Question: I am trying hard to figure out to add color gridient label to my plot ( <URL>. Sorry for keep asking but this is maximum I could push me forward.
'''
#data 1:
lab1 <- 1:10
group <- rep(1:3, each = length (lab1))
label <- rep(lab1, 3)
avar <- rep(c(0, 1, 4, 5, 6, 8, 10, 11, 12, 13), 3)
myd <- data.frame (group, label, avar)
# data 2
fillcol <- rep(rnorm(length(lab1)-1, 0.5, 0.2), 3)
group1 <- rep(1:3, each = length(fillcol)/3)
# this variable will be used to fill color in bars
filld <- data.frame(group1, fillcol)
colbarplot <- function(group) {
myd1 <- myd[myd$group == group,]
filld1 <- filld[filld$group1 == group,]
blues <- colorRampPalette(c("yellow", "blue"))
barplot(as.matrix(diff(myd1$avar)), horiz=T,
col=blues(10)[10* filld1$fillcol],
axes=F, xlab="Mark")
axis(1, labels=myd$label, at=myd$avar)
axis(3, labels=myd$avar, at=myd$avar)
}
par(mfrow = c(4, 1))
par(mar = c(2.5, 1, 2.5, 1))
sapply(unique(myd$group),function(x) colbarplot(x))
'''
Now I am struggling to add legend, sorry for this new user.
'''
blues <- colorRampPalette(c("yellow", "blue"))
colors <- blues(10)
count <- length(colors)
m <- matrix(1:count, count, 1)
m1 <- m
image(m, col=colors, ylab="", axes=FALSE)
'''
I produced color scale that is not what I am expecting, I am trying plot a smaller legend, less in width and height, along with original scale use in color coding.

Here are some unsuccessful trials for labeling:
'''
colab <- c(round (min(filld$fillcol), 2), round(max(filld$fillcol), 2))
colpos <- c(0.33 * max(mapdat$position),0.66 * max(mapdat$position))
axis(1, labels=colab, at=colpos)
'''
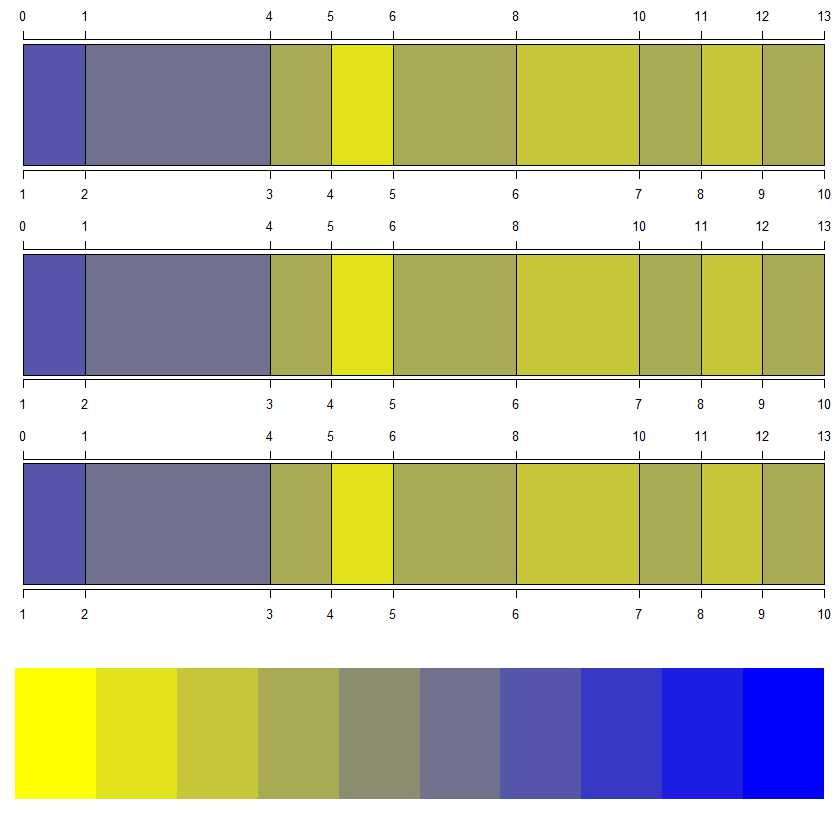
Answer: Getting a decent legend is much easier with ggplot2
'''
library(plyr)
myd$group <- factor(myd$group)
gData <- ddply(myd, .(group), function(x){
data.frame(delta = diff(x$avar), label = paste(head(x$label, -1), tail(x$label, -1), sep = "-"))
})
gData$FillCol <- rnorm(nrow(gData))
ggplot(gData, aes(x = group, y = delta, fill = FillCol, label = label)) + geom_bar(stat = "identity") + coord_flip() + scale_fill_gradient(low = "blue", high = "yellow") + geom_text(position = "stack")
'''